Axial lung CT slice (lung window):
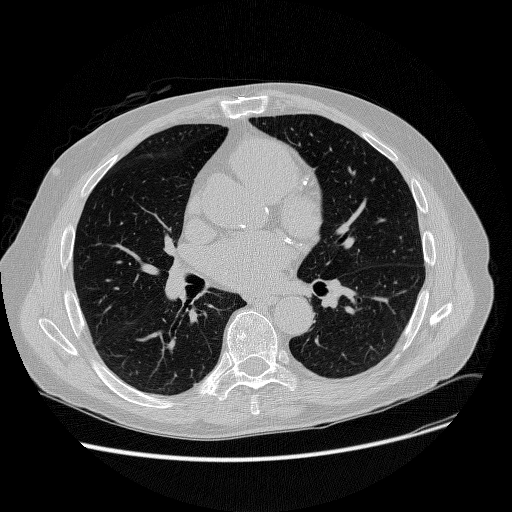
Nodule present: no